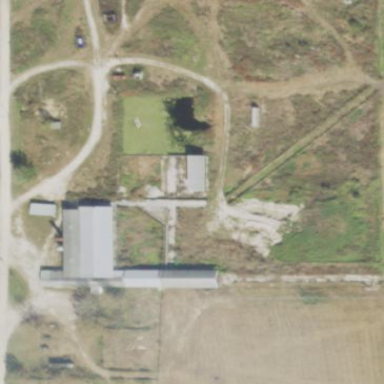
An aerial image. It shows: Dairy farmyard.